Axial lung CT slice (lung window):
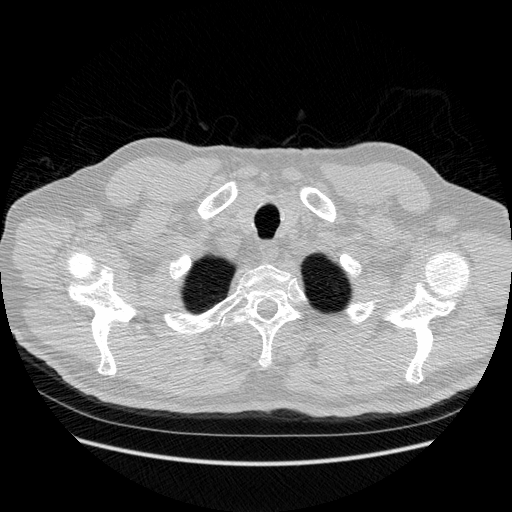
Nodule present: no